Question: I am trying to initialize a 'SKPhysicsBody' with a Polygon from a 'CGPath'.
It is meant to look like this:

My code CGPath is configured like this:
'''
-(CGPathRef)GetStarPath{
//Draw Object 1
{
//Create Path
CGMutablePathRef path = CGPathCreateMutable();
CGPoint pos = CGPointMake(177, 184.42); //Center Position
CGAffineTransform trans = CGAffineTransformMake(1, 0, 0, 1, pos.x, pos.y); //Transform of object
{ //SubPath 0
CGFloat d[] = {-3.0518e-05,-14.924,-3.0518e-05,-14.924,4.8492,-5.0988,4.8492,-5.0988, 4.8492,-5.0988,4.8492,-5.0988,15.692,-3.5232,15.692,-3.5232, 15.692,-3.5232,15.692,-3.5232,7.8462,4.125,7.8462,4.125, 7.8462,4.125,7.8462,4.125,9.6983,14.924,9.6983,14.924, 9.6983,14.924,9.6983,14.924,-9.1553e-05,9.8256,-9.1553e-05,9.8256, -9.1553e-05,9.8256,-9.1553e-05,9.8256,-9.6986,14.924,-9.6986,14.924, -9.6986,14.924,-9.6986,14.924,-7.8463,4.1249,-7.8463,4.1249, -7.8463,4.1249,-7.8463,4.1249,-15.692,-3.5234,-15.692,-3.5234, -15.692,-3.5234,-15.692,-3.5234,-4.8492,-5.0989,-4.8492,-5.0989, -4.8492,-5.0989,-4.8492,-5.0989,-3.0518e-05,-14.924,-3.0518e-05,-14.924 };
CGPathMoveToPoint(path, &trans, d[0], d[1]);
for(int i=0; i<10; i++)
{
CGPathAddCurveToPoint(path, &trans, d[i*8+2], d[i*8+3], d[i*8+4], d[i*8+5], d[i*8+6], d[i*8+7]);
}
CGPathCloseSubpath(path);
}
return path;
}
}
'''
But xcode throws some weird exception:
> Assertion failed: (edge.LengthSquared() > 1.19209290e-7F *
1.19209290e-7F), function Set, file /SourceCache/PhysicsKit/PhysicsKit-4.6/PhysicsKit/Box2D/Collision/Shapes/b2PolygonShape.cpp,
line 176.
(exception breakpoint stops at '[SKPhysicsBody bodyWithPolygonFromPath:star_path];')
Any help appreciated.
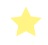
Answer: First of all, the underlying Box2d error message states that one of your dimensions is simply too small to handle.
Second, creating a star-shaped body will result in unexpected behaviour - as it states in the <URL>. It should also have no self-intersections and the winding is expected to be counter-clockwise.
If the stars are small enough, you can try using a circular physics body ('bodyWithCircleOfRadius:') underneath as an approximation. If you insist on having a star object, you can try adding several physics bodies as children to a single node to have a star-shaped body: one pentagon and 5 triangles attached to it.